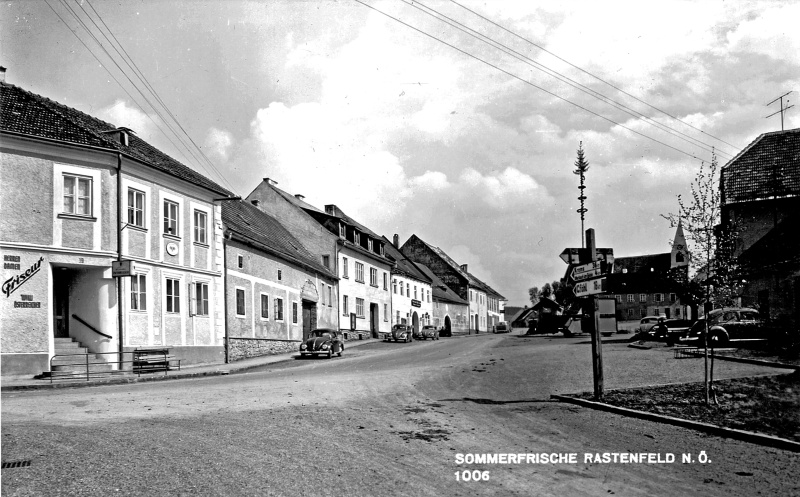
Institution: Gemeindearchiv Rastenfeld
Schlagwörter: baum, gewitter, himmel, wolken, kirchturm, stadt, fenster, schwarz, strasse, haus, alt, barock, geschichte, einsamkeit, häuser, weite, kirche, land, turm, sommer, ruhe, fassaden, gasse, geschäft, ort, leer, leere, dorf, dächer, ausflug, laden, platz, bank, auto, strom, treppe, menschenleer, foto, fotografie, ortschaft, eingang, schild, kabel, ödnis, kreuzung, schwarz weiß, schilder, österreich, karte, fluchtpunkt, verkehr, käfer, postkarte, autos, tradition, maibaum, antenne, dorfplatz, häuserzeile, wegweiser, leitungen, stromleitung, stromleitungen, sommerfrische, ost, hauptplatz, parken, straßenschilder, verkehrsschild, strassenzug, hauptstrasse, früher, leitung, öd, friseur, hausbank, strase, parkplätze, altes foto, wilder westen, straßenschild, frisör, straßenecke, roto, mittagshitze, schielder, 60er jahre, vw, frisuer, 50er, wohnort, volkswagen, parkende autos, sommerfrischler, niederösterreich, vw käfer, burgenland, dorfkern, rastenfeld, erwegweiser, altbauweise, straßendorf, stra�endorf, friseuir, 1006, niemandsland, kein verkehr, himmel hausdach, autos+, alte autos, stallgeruch, ort rastenfeld, pfk, baum häuser, friswur